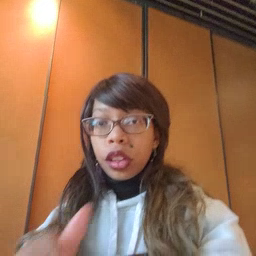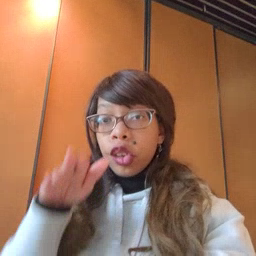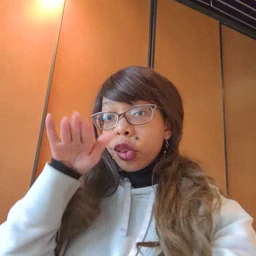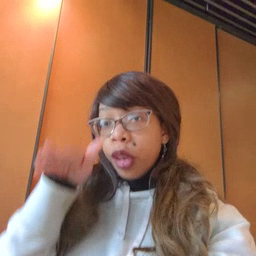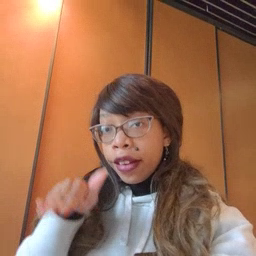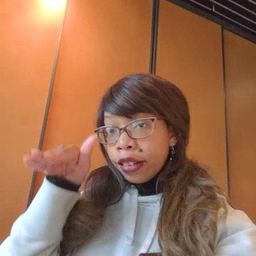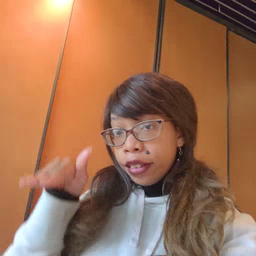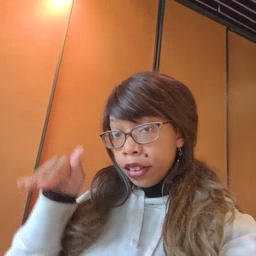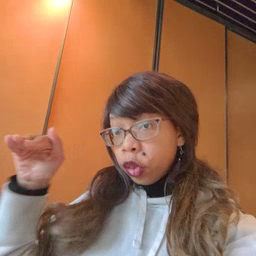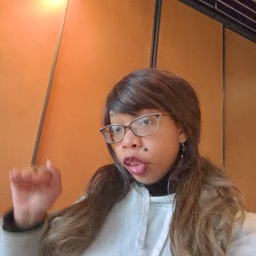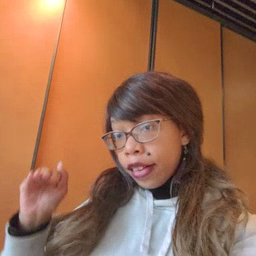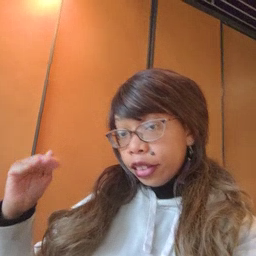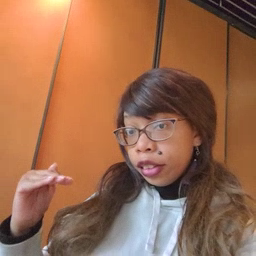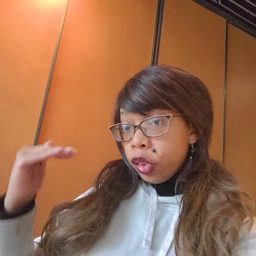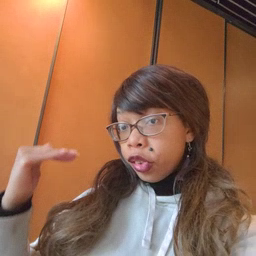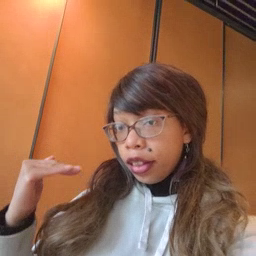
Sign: child